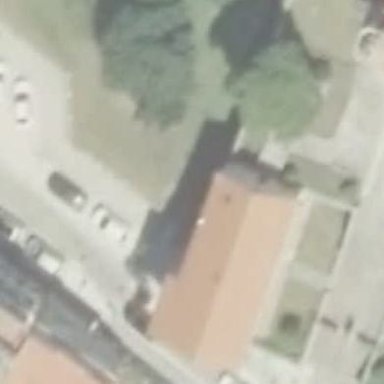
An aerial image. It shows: Part of building.